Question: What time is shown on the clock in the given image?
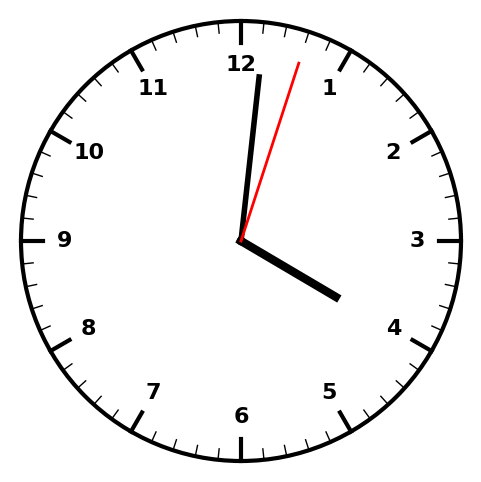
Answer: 04:01:03